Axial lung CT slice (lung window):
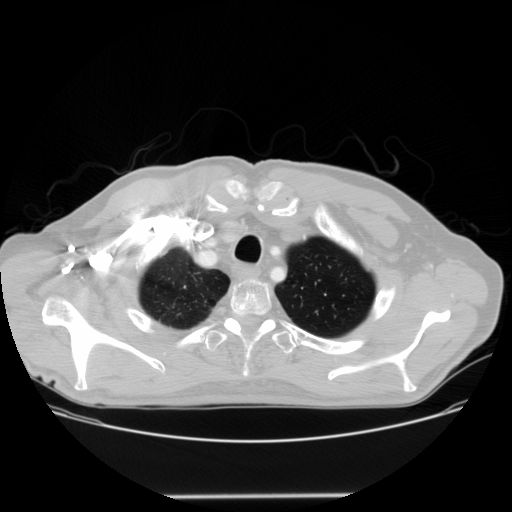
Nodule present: no